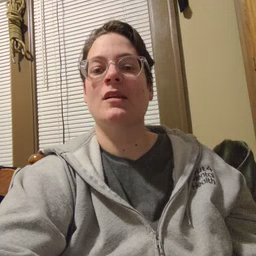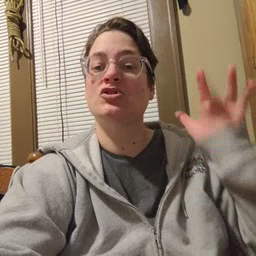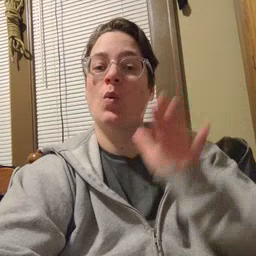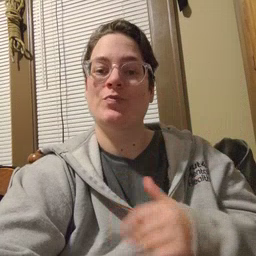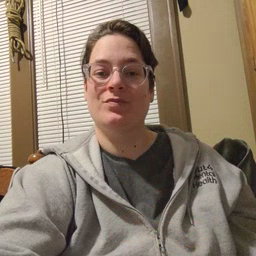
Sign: snow